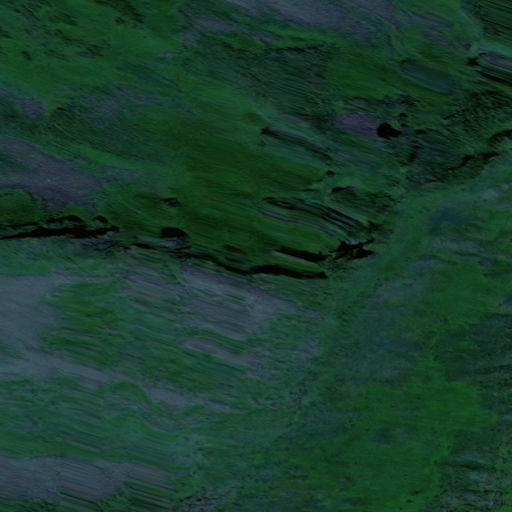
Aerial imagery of mountain in Alaska named Edge Mountain containing only unknown